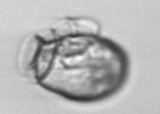
Label: Dinophysis_acuminata